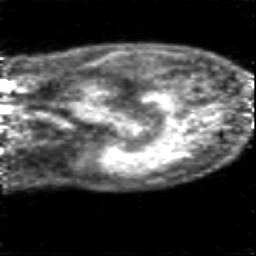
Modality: PET
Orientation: sagittal
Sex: female
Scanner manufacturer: siemens